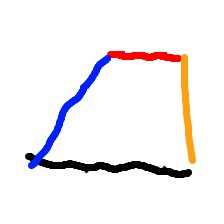
Shape: trapezoid